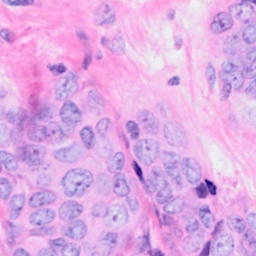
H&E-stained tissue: Breast